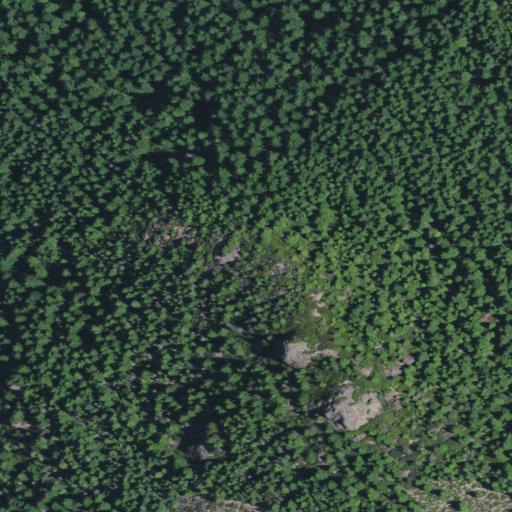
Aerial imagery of mountain in Oregon named Quosatana Butte containing only evergreen forest